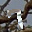
Label: 7